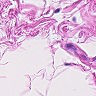
Metastatic tissue present: no